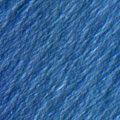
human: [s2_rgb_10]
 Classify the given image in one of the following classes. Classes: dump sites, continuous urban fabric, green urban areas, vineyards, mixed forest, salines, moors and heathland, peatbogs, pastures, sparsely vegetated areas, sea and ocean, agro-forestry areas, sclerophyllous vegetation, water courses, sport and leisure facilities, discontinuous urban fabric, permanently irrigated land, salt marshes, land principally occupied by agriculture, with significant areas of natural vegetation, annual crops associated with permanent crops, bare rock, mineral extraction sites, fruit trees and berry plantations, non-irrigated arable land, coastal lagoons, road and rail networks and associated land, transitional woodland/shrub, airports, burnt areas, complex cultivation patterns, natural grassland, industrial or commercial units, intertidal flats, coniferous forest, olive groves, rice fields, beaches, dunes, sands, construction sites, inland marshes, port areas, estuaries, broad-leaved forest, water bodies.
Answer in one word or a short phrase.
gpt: sea and ocean